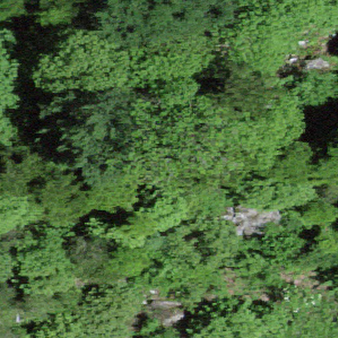
Label: bouldering_area